Question: I am very new to xaml and databinding, so please don't eat me. I am woring on a Windows 8 Store Project atm and do have some understanding problems of nested data-bindings. I'll try to structure my post as clear as possible and I am more than willing to give further imput if required.
Let's assume I have got a class structure like this:
'''
public class Hotels
{
public Collection<Hotel> HotelCollection { get; set; }
}
public class Hotel
{
public string Name { get; set; }
public string Town { get; set; }
public string ImageUrl { get; set; }
public Collection<Room> RoomCollection { get; set; }
}
public class Room
{
public string Name { get; set; }
public string OccupancyMax { get; set; }
public string OccupancyMin { get; set; }
}
'''
I want to bind this data to a GridView (doesn't need to be a grid view per se) like so:

I am loading the data to my Page like so (Within the HotelPageViewModel I do have an ObservableCollection of 'Hotel's -> HotelResults):
'''
var viewModel = new HotelPageViewModel();
this.DataContext = viewModel;
'''
So what I've tried so far is adding a Datatemplate to my CustomStyles.xaml. I Could post this code but that's the thing where I need help. I am able to show the basic Hotel-Data in my output (red part of my sketch) but how do i manage multiple Rooms within my DataTemplate (blue part)?
Code for the HotelPage.xaml:
'''
<GridView x:Name="HotelResults" HorizontalAlignment="Left" VerticalAlignment="Top"
ItemsSource="{Binding HotelResults}"
ItemTemplate="{StaticResource HotelPageTemplate}"
</GridView>
'''
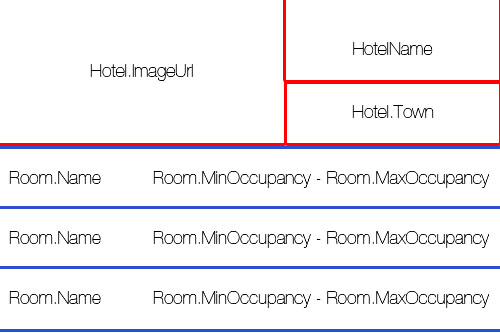
Answer: You would use a collection control, for example an 'ItemsControl' setting the 'ItemTemplate' to an instance of another 'DataTemplate'.
'''
<DataTemplate x:Key="{HotelPageTemplate}">
<StackPanel>
<TextBlock Text="{Binding Name"} />
...
<ItemsControl ItemsSource="{Binding RoomCollection}">
<ItemsControl.ItemTemplate>
<DataTemplate>
<TextBlock Text="{Binding OccupancyMax}" />
...
</DataTemplate>
</ItemsControl.ItemTemplate>
</ItemsControl>
</StackPanel>
</DateTemplate>
'''